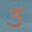
Label: 3